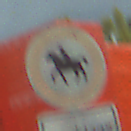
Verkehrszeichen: VerbotReiter
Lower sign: ZeitangabenMitBeschraenkungAufWochentage1
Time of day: MorningAfternoon
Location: Outdoor (Suburban)
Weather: PartlyCloudy
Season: NotSpecified
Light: Natural